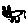
Label: cat